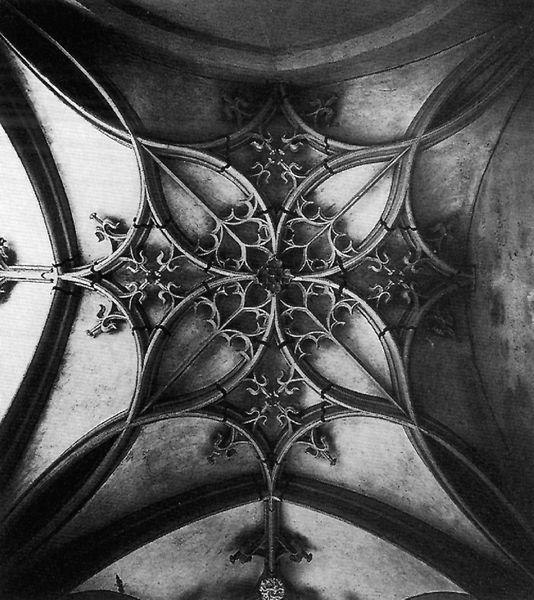
Titel: Kartäuserkirche St. Barbara in Köln
Standort: Köln (EU - D - NRW)
Schlagwörter: weiß, blume, blumen, ornament, architektur, bild, kirche, decke, gotik, bogen, verzierung, foto, gewölbe, rippen, ornamental, gotisch, verschlungen, struktur, schwar, maßwerk, froschperspektive, verschlunge